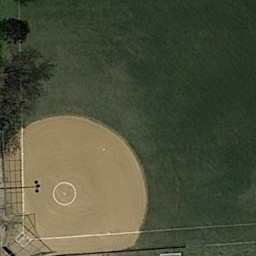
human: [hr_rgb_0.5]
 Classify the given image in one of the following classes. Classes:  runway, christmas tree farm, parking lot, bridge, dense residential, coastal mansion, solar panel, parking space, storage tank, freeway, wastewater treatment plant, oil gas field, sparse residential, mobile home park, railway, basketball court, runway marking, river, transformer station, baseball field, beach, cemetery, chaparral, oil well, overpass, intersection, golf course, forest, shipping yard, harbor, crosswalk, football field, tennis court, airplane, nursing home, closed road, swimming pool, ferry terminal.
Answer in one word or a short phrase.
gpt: baseball field